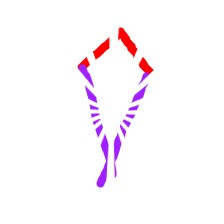
Shape: kite